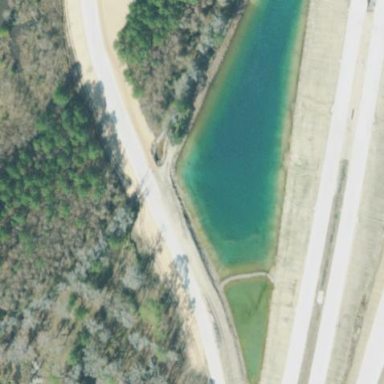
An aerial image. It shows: Retention basin with water.